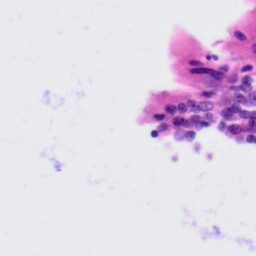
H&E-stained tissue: Tonsil